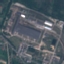
Label: Industrial